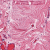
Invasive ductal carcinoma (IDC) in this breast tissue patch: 0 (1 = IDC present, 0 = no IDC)